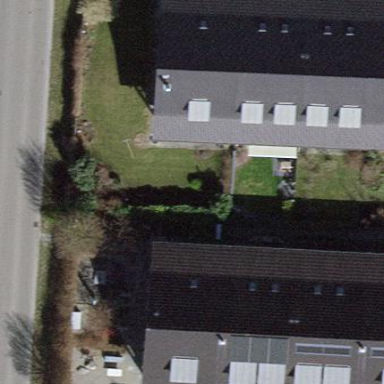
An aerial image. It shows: Terrace-style building with gabled roof.